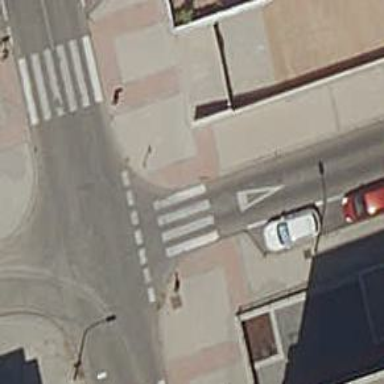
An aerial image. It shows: Zebra crossing on the road.